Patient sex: M
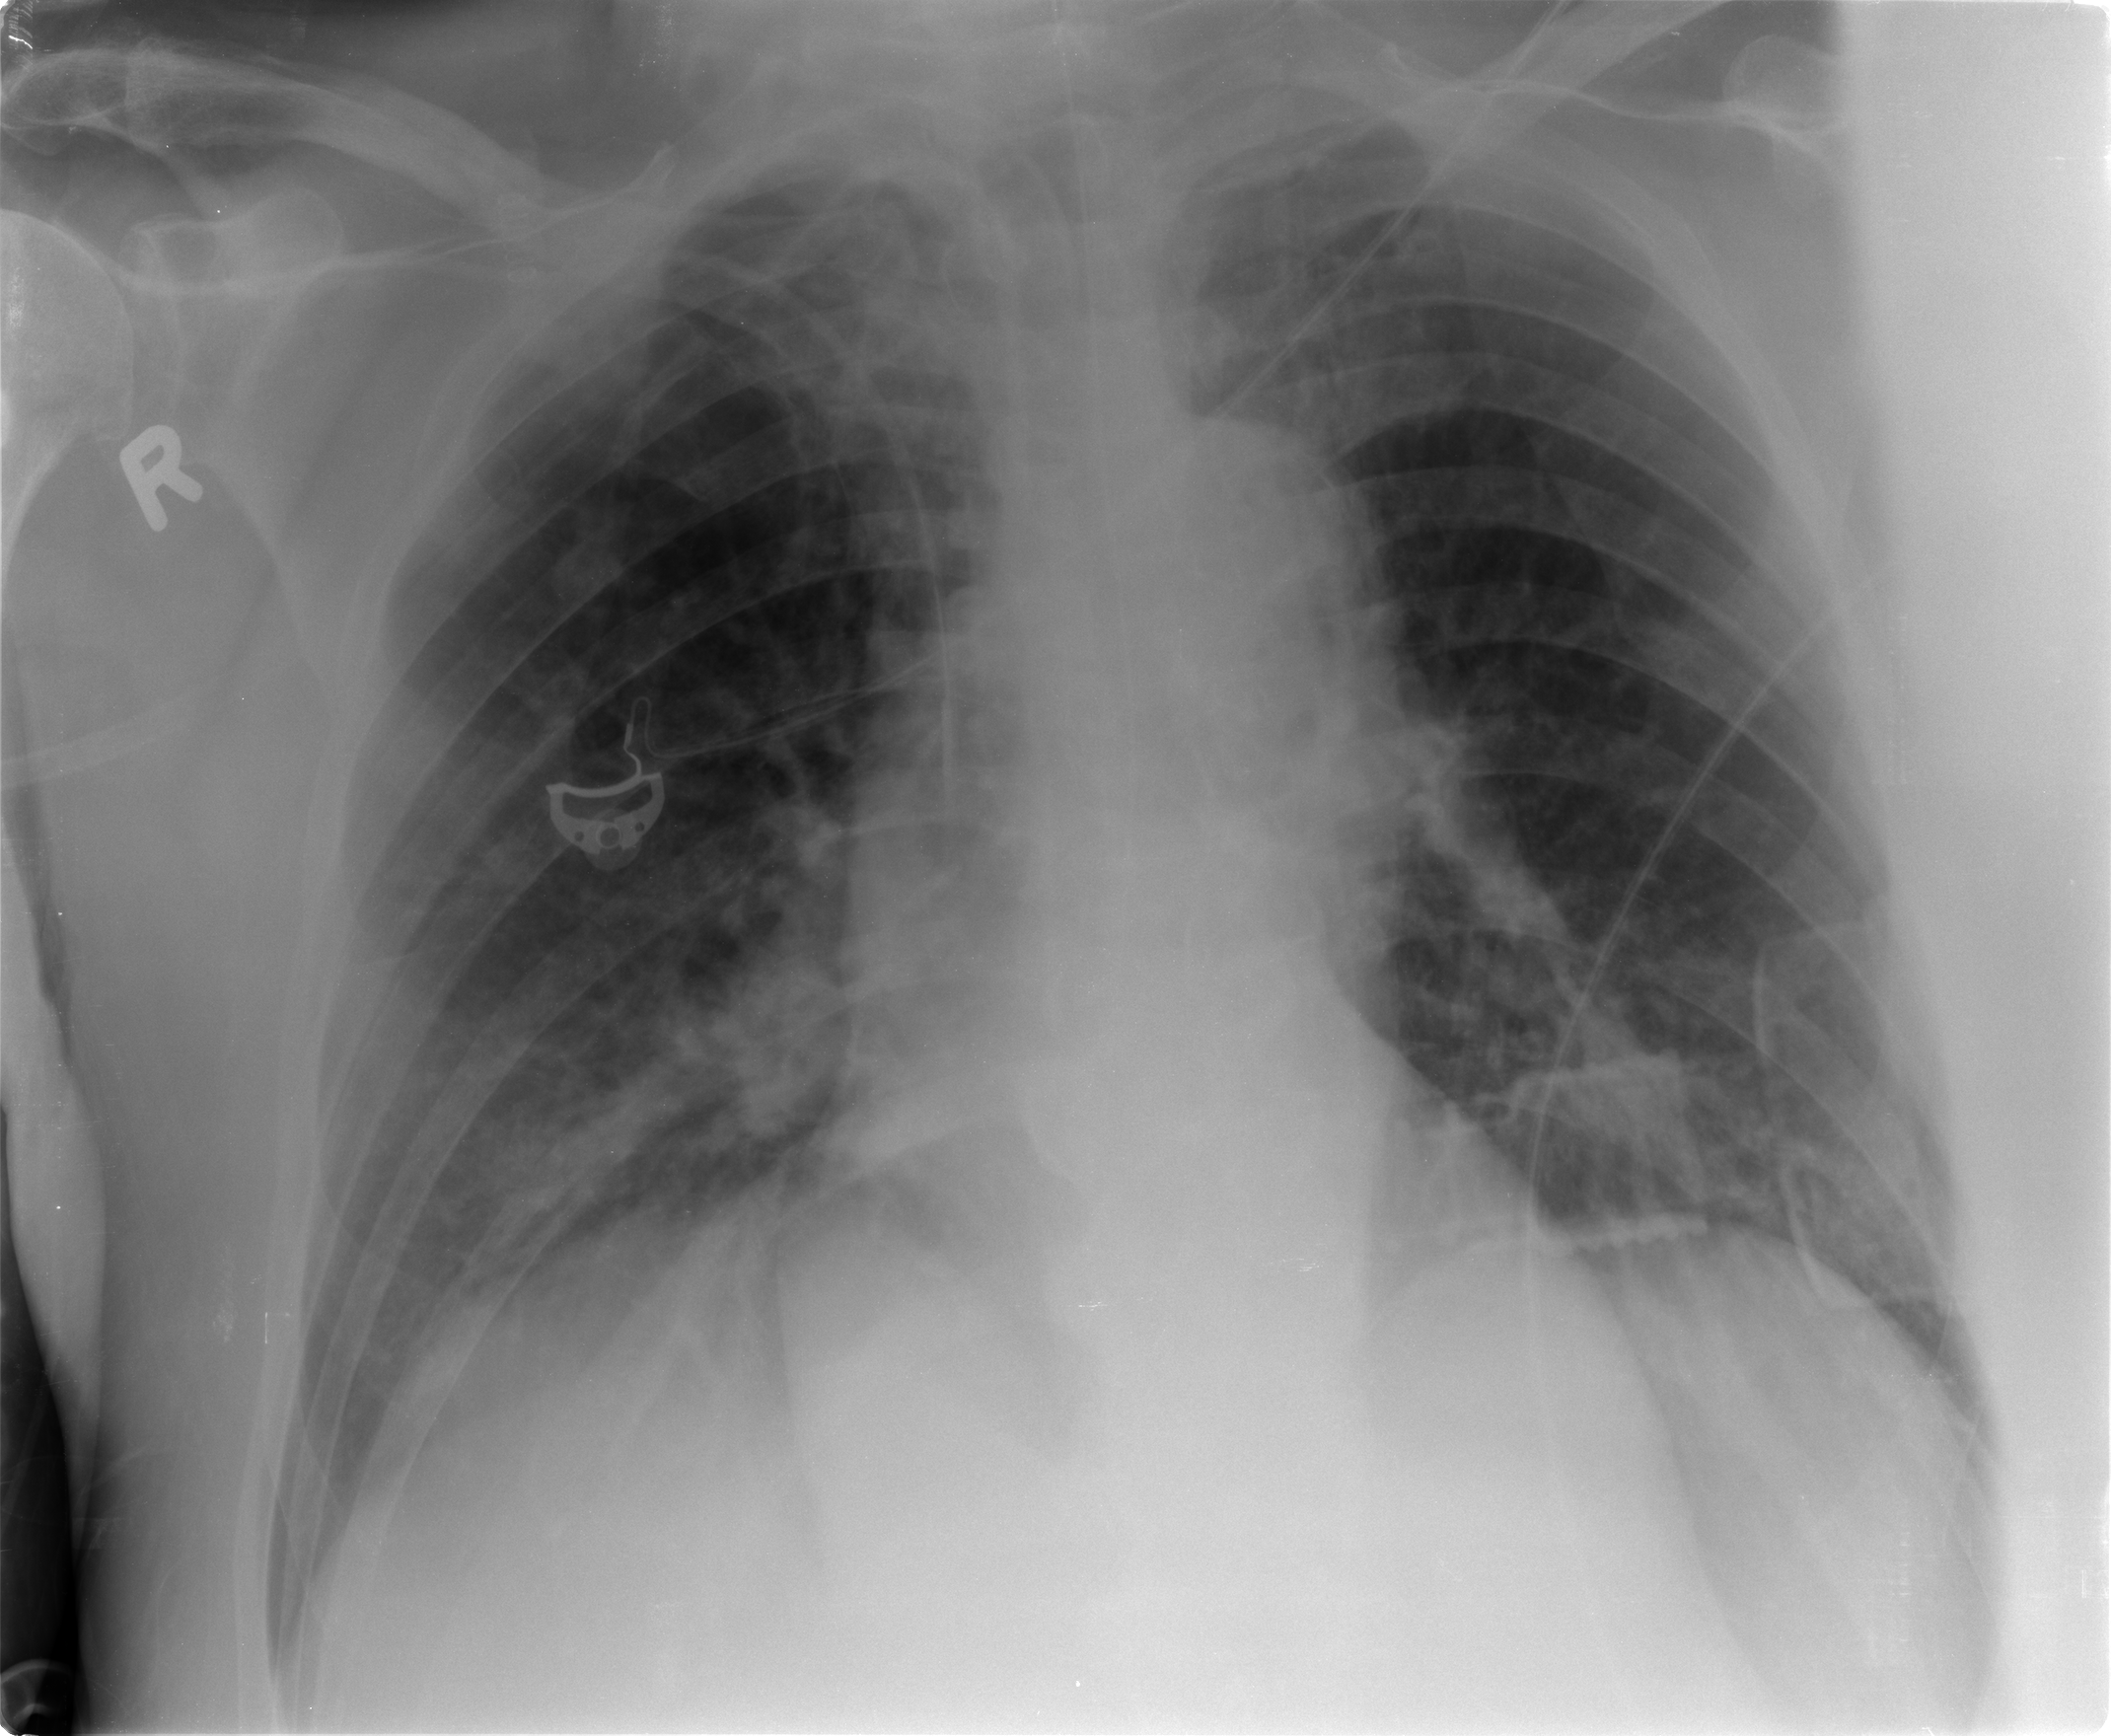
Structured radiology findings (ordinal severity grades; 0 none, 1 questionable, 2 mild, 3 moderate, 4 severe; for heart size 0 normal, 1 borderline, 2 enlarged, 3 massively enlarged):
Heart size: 0
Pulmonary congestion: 2
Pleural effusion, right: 0
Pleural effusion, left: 0
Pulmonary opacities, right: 2
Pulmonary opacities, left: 1
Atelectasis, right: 2
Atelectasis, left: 2